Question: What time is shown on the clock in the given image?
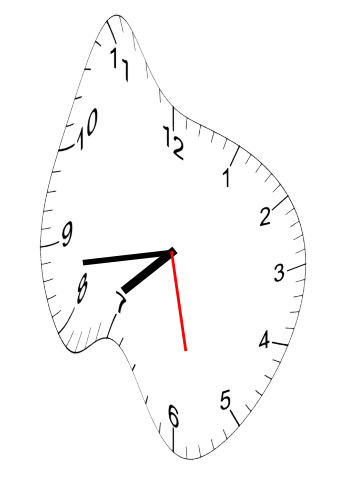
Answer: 07:43:28